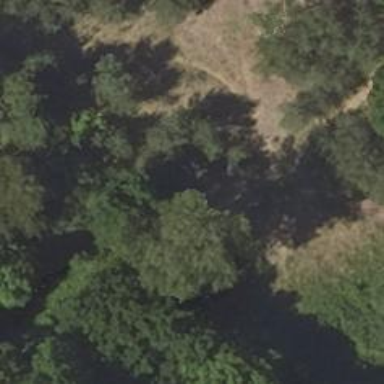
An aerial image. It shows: Hunting stand.